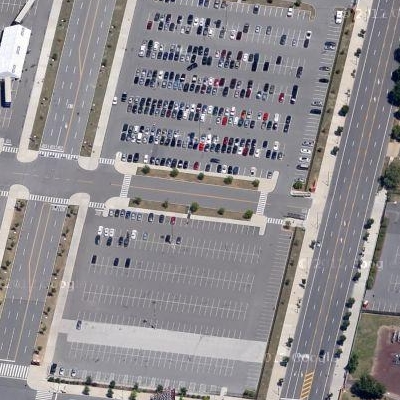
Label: gParking